Question: I have a wpf 4.5 application where I want to use a document viewer in an attempt at creating my own report viewer (<URL>. But if I add a DocumentViewer to one of my user controls I get the following error during the for the usercontrol.
> Could not load file or assembly 'PresentationUI.Aero2,
Version=4.0.0.0, Culture=neutral, PublicKeyToken=31bf3856ad364e35' or
one of its dependencies. The system cannot find the file specified.
But as you can see from the screen shot of my references, this file is included:

I get this error even if the document viewer is empty.
## What I tried:
1. I used blend4 to edit the default style of the DocumentViewer Control. I removed all style references that used control parts from the Aero2 library. I even tried using an empty style. But the error still appears.
2. I created both a wpf 4 and wpf 4.5 empty solution and added a document viewer to the main window. THe projects both run without error and they both run without adding a reference to any Aero Presentation dll.
3. I tried to add a new wpf project to the solution where I am getting the error. IN that project I added a documentviewer to the main window, and the same error was generated. It seems to be solution specific.
## Problem
Can someone help me figure out why I am getting this error, or how to remove the control's dependency on this Aero2 dll.
thank you in advance
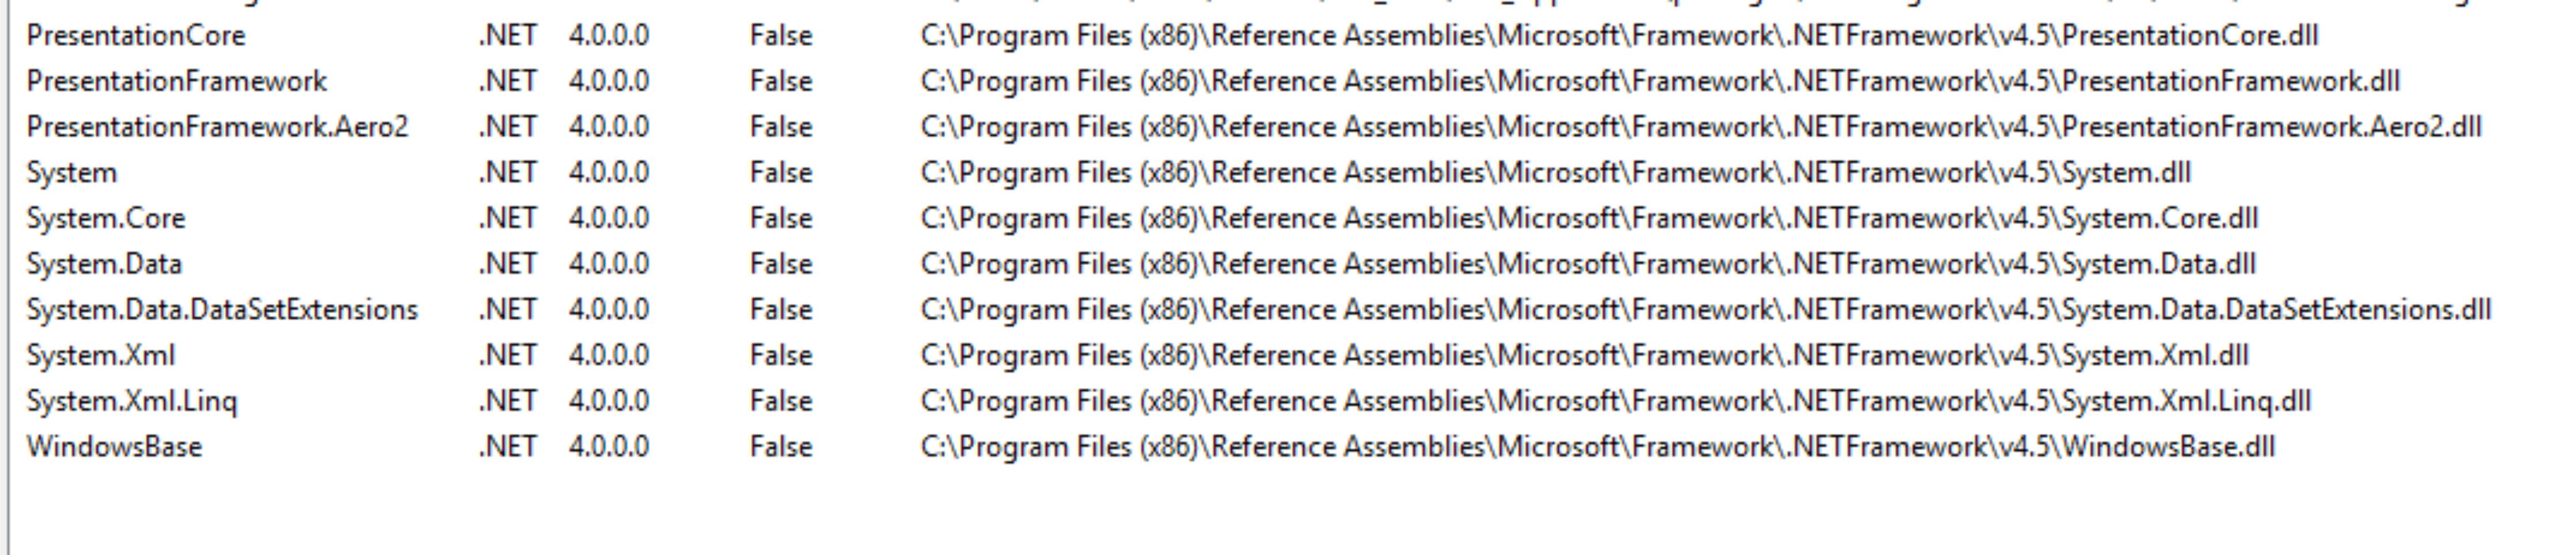
Answer: How I solved this:
- - -
This solved the error and there are no references to Aero2 in any of my projects.
I am not sure why this fixed it, But I am glad that it did.